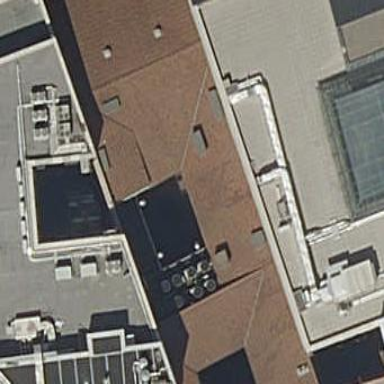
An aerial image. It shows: Office building.